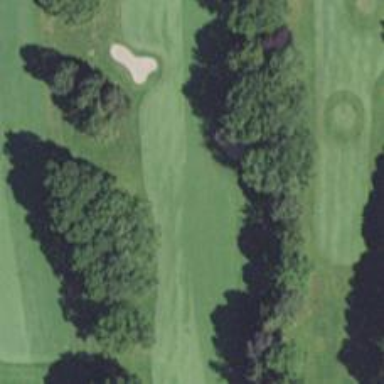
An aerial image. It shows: Golf hole.